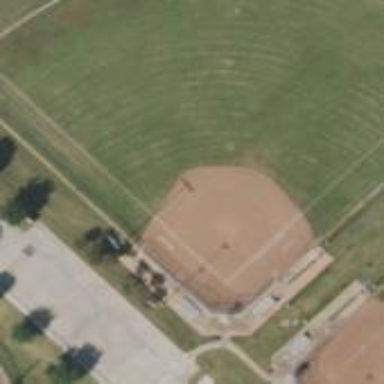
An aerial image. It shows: Baseball pitch for leisure land activities.